Question: I'm facing an issue that I'm not sure why is happening or how to solve it:
My problem is that I'm trying to compile inferno-os (A distributed OS) on a Virtual Machine, I've had some issues on the process like some libraries not being installed or GCC not being able to perform certain tasks (Inferno-OS is not particularly new), but I've found a way of solving that, all that is mainly because a part of the software is meant to run only on 32-bit mode only (<URL> and it stills give me the undefined reference problem.
I have a file named thread.c where I've got the example I found, and I've tried to get the binary from it with:
'''
cc -m32 thread.c -lpthread
'''
'''
cc -m32 -pthread thread.c
'''
and
'''
cc -m32 thread.c -lthread
'''
but all of those give me the same message "undefined reference to 'pthread_yield'"
Here is a picture of the command that inferno's installation process executes, note that it's in Spanish but the output says basically undefined reference to 'pthread_yield' []
I would really appreciate some help here, I would really like to know why is this happening
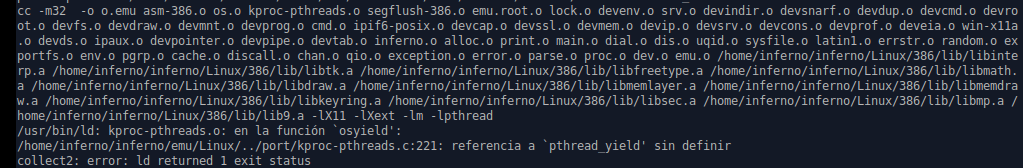
Answer: You shouldn't ignore compiler warnings, especially those about implicit function declarations. The warning tells you that 'pthread_yield' is an undeclared function. Either build with '-D_GNU_SOURCE' to get a declaration of 'pthread_yield', or include '<sched.h>' and change 'pthread_yield' to the standard 'sched_yield' function.